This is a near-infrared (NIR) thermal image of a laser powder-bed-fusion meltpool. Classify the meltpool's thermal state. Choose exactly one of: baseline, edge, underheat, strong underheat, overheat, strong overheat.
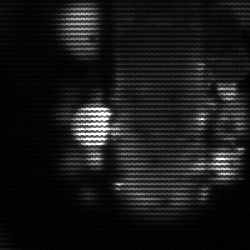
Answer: strong underheat